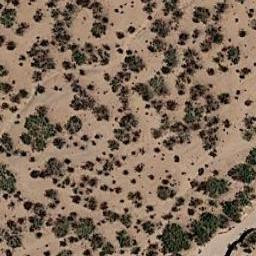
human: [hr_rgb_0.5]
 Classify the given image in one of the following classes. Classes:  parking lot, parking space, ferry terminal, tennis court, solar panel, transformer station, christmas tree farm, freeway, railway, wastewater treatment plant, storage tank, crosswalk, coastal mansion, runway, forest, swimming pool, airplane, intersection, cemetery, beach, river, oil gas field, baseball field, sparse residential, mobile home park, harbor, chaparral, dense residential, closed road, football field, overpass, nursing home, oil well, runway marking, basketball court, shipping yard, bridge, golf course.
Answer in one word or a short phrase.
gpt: chaparral